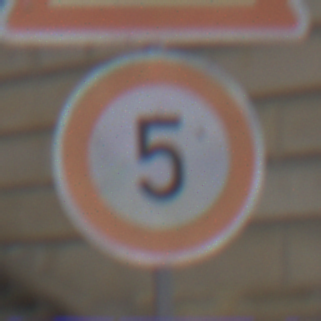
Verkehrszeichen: Geschwindigkeit5
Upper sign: SeitenwindVonLinks
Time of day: Midday
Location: Outdoor (Urban)
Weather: Overcast
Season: NotSpecified
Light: Natural